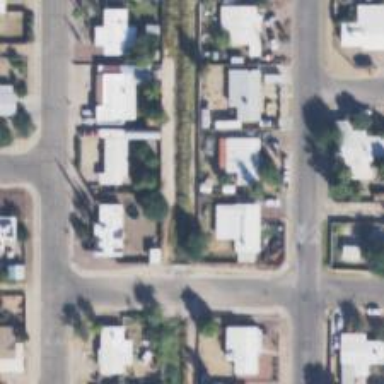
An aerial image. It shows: Alley classified as service road.